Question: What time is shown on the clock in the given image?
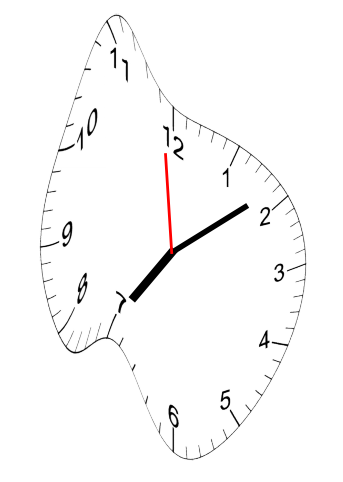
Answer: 07:08:59